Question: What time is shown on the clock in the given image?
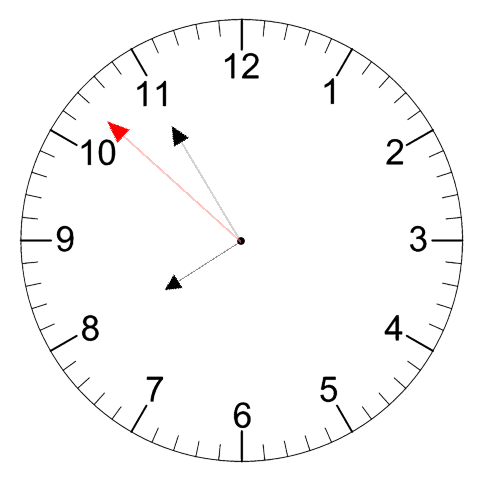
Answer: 07:54:52